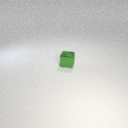
small green metal cube